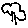
Label: tree